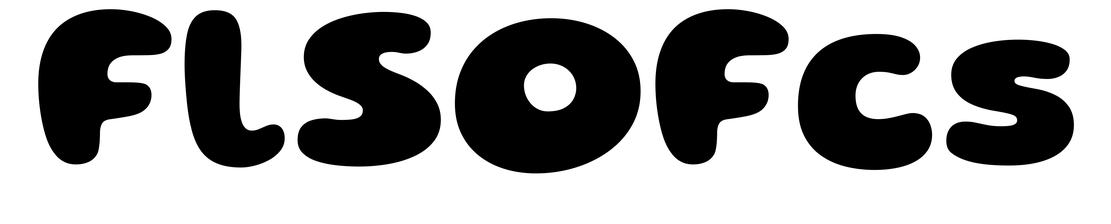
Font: Gluten_ExtraBold